Field crop: maize
Growth stage: 2
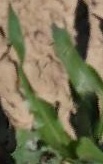
Species: maize